Question: Here's how it looks like in my machine:

If you <URL> and search for something I'm sure you will see this box misaligned because your monitor/resolution might be different than mine.
My question is, how can I position this so it's always under the search box regardless of the width of the monitor?
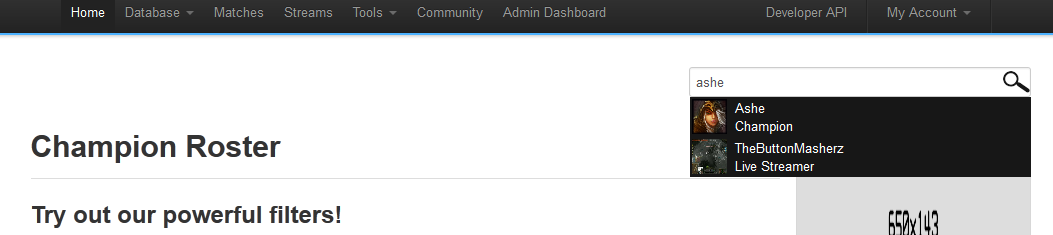
Answer: Add 'position: relative' to '#mini-search-wrapper'. You can then align the search-results based on the position of the '#mini-search-wrapper'-element.
'position: absolute' is bound to the next parent element with a 'position: relative' defined. In this case you did not define a relative position on an element so it's bound to the document-root, which is the html-element.
'position: fixed' is always bound to the document-root.
The default 'position' in a browser is 'static'.
I hope this helps you understanding how the 'position'-property works in CSS.